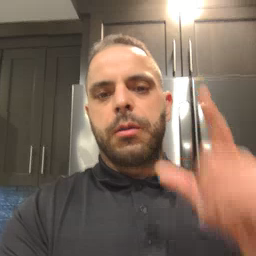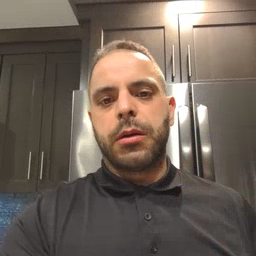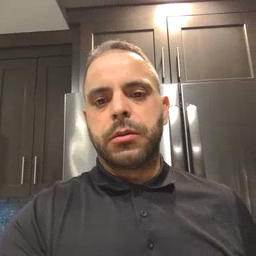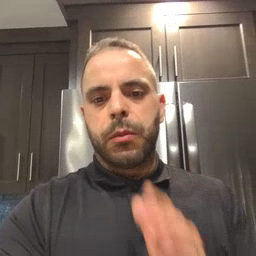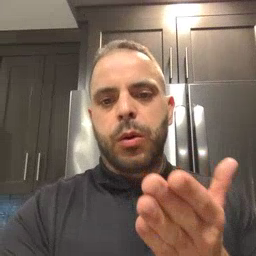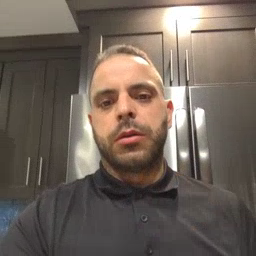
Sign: book